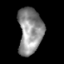
Tissue: skin
Cell type: Epithelial cells
Senescence score: 0.7135
Nuclear area (px): 1095
Mean DAPI intensity: 142.972